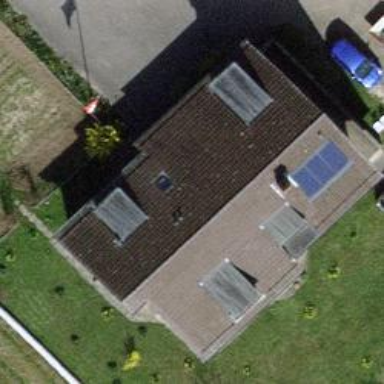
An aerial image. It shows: Simple house.